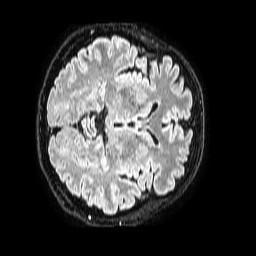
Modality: FLAIR
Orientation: axial
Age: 59
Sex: male
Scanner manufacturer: philips
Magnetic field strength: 1.5 T
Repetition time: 4.8 s
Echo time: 0.3 s